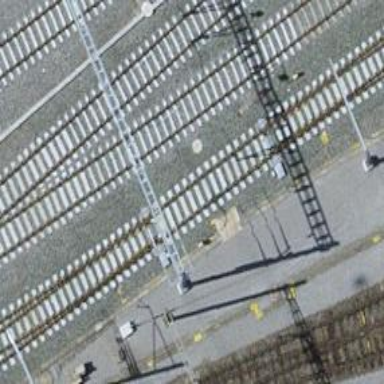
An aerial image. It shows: Railway yard with electrified tracks and single track.